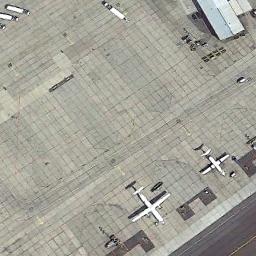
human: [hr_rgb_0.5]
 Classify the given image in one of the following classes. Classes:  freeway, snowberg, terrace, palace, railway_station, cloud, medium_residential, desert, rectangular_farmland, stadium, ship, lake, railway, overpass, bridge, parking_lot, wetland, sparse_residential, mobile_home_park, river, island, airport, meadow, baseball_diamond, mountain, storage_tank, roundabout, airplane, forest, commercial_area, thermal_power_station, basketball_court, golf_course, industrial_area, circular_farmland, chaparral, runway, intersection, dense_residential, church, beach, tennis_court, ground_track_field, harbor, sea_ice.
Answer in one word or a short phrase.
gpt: airplane